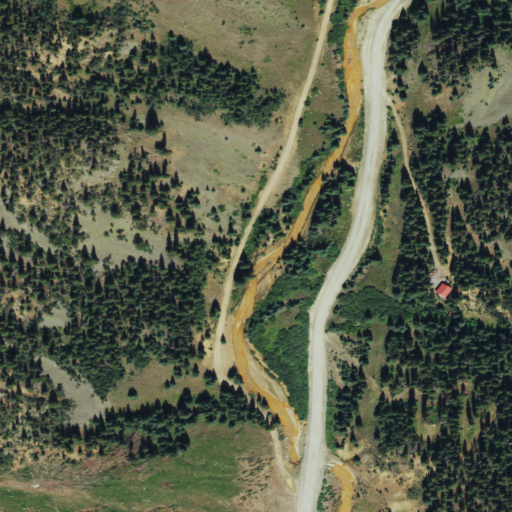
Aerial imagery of valley in Colorado named Cascade Gulch containing evergreen forest, grassland, woody wetlands, deciduous forest, shrub, barren land, and open development